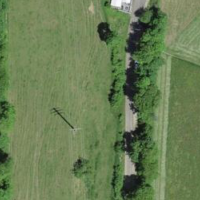
EUNIS habitat code: 25
Species observed at this site:
Primula vulgaris